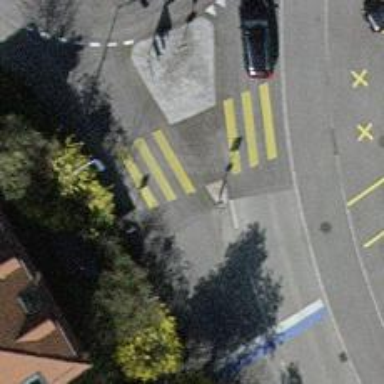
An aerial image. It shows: Uncontrolled zebra crossing with pedestrian island.